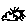
Label: cloud